Field crop: maize
Growth stage: 1
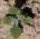
Species: chenopodium